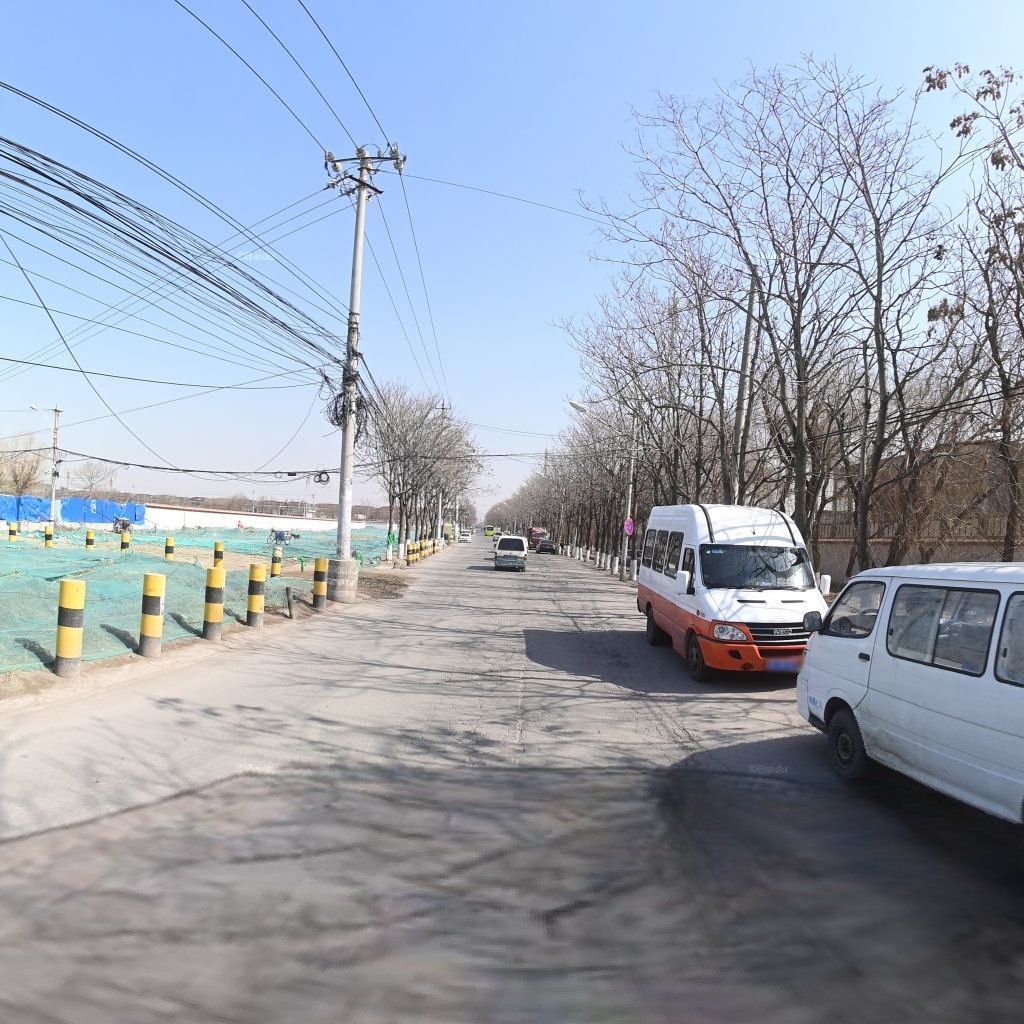
Region: Chaoyang
Road damage annotations: alligator crack